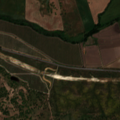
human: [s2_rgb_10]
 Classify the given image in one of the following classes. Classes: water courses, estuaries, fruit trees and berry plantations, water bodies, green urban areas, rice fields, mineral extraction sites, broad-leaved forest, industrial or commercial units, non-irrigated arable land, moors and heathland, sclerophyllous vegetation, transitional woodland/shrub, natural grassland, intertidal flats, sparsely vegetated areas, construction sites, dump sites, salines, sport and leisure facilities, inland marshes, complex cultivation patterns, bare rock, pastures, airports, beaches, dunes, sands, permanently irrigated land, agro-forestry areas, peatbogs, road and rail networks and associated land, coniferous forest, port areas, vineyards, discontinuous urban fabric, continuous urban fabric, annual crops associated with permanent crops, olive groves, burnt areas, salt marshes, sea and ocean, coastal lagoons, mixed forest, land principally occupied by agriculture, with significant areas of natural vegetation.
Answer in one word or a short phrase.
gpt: continuous urban fabric